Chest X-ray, PA view. Patient: 62 years old, sex M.
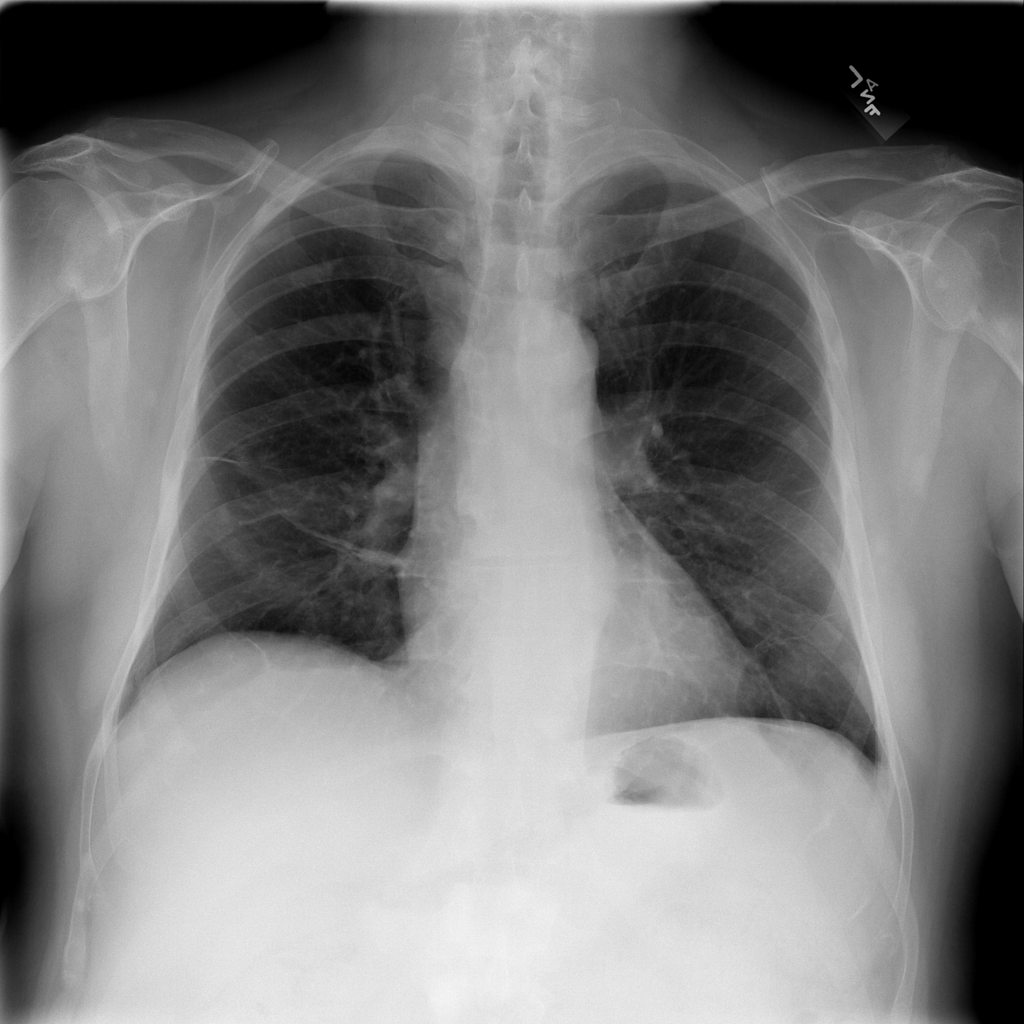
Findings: Effusion